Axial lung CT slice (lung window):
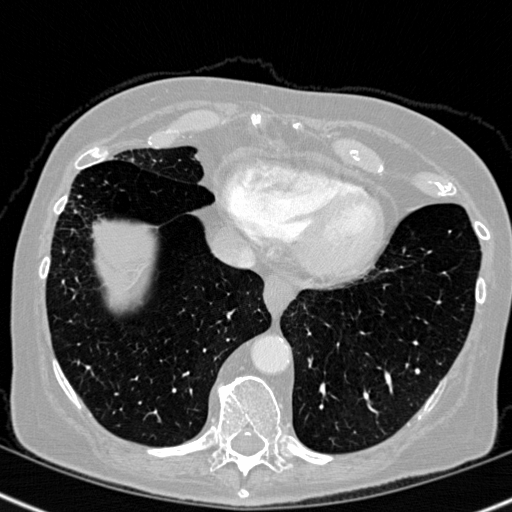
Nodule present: no